Question:
As you can see from the image attached. The user will be able to add new 'rows' to the 'table' (which is based on some ('view object'). the () button is invoking 'action method' from the 'Bean' class where it create new 'row' and insert the () and () in it. The () is auto generated value it is not simply sequence number, it is a combination of many component that is generated based on other user input and they are not showing in the image.
Problem is since the () could be changed based on user input I do not want to store any thing in 'view object' unless the () is finalize which is only at () time. So, I do not want to store new 'rows' in the 'view object' and I know already they may change.
So, I am thinking of a way to have the same 'User Interface' i.e 'Table' and the tow 'text boxes' but they are not mapped to a 'view object'. So, what I need is temporary space to store these data and in the time I will store them in 'view object' where I am sure that the () is finalized.
I am using 'Jdeveloper 11g with ADF Technology'
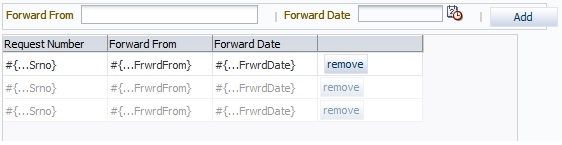
Answer: You can find the answer in this thread:
<URL>
The answer is to use the concept of the 'Transient View object' where it will hold data before 'commit' time. At the 'commit' time the data will be stored in the actual 'view object' that is mapped to the Database table.